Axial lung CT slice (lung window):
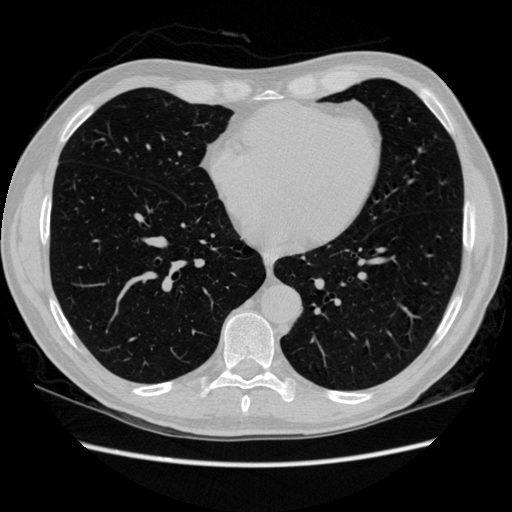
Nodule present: no